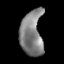
Tissue: lung
Cell type: T cells
Senescence score: 0.1795
Nuclear area (px): 997
Mean DAPI intensity: 128.737